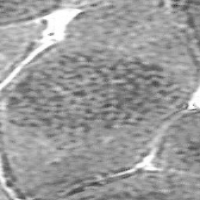
Label: prophase